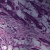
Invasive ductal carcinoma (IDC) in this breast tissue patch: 0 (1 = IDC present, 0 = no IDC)